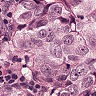
Metastatic tissue present: yes